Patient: sex F, age 60
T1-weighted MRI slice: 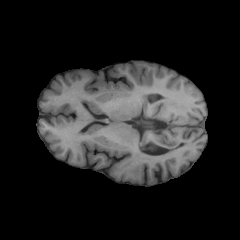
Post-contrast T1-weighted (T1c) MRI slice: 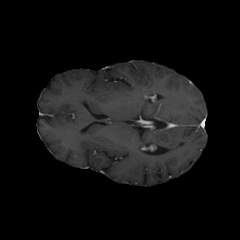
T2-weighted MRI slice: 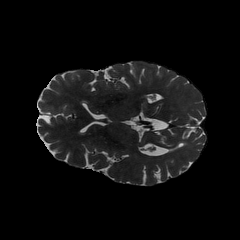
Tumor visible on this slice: no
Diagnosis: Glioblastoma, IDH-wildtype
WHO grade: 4